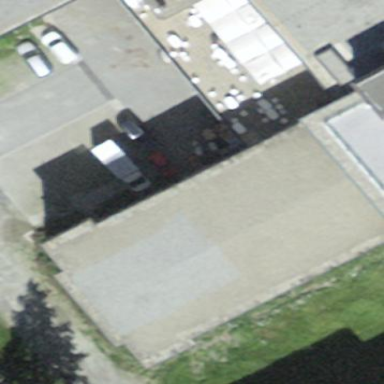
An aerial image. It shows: Part of building.